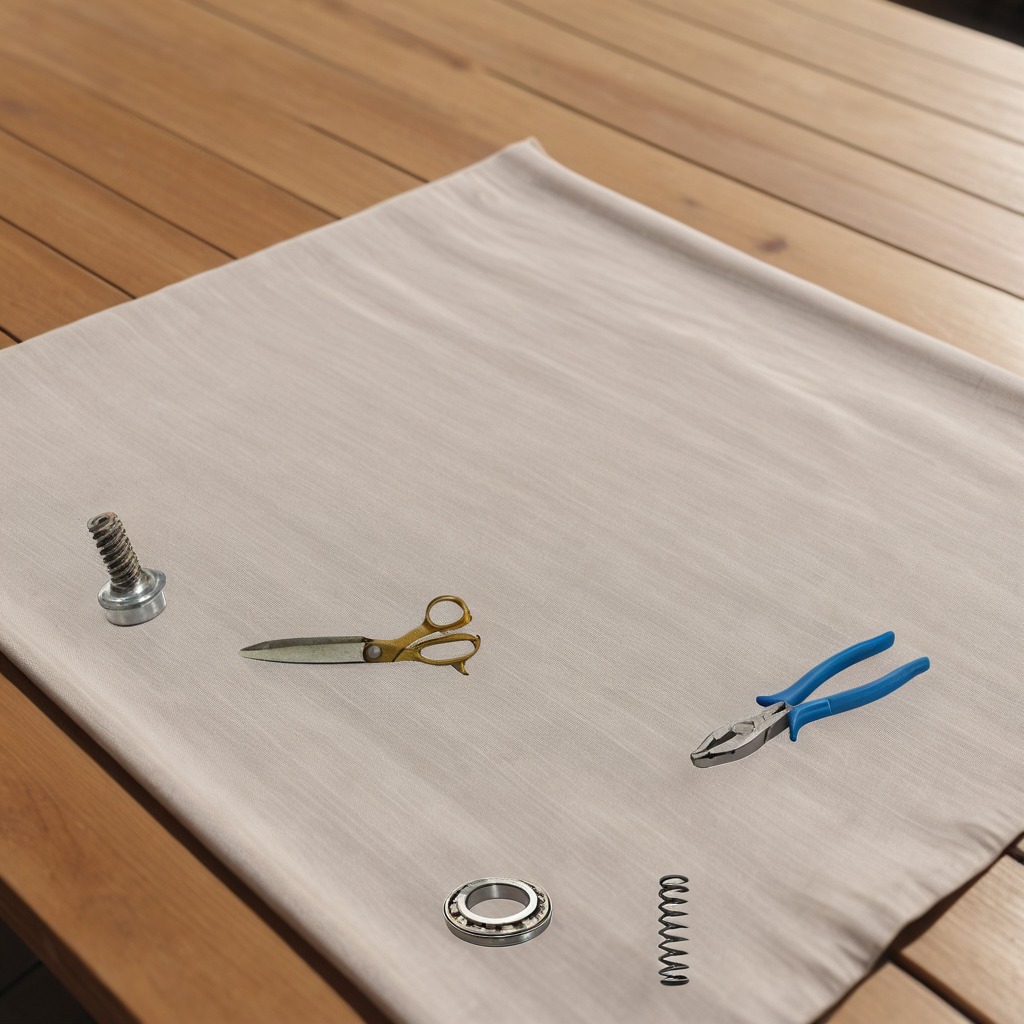
A metal ball bearing, a metal machine screw, pliers, a coiled metal spring, and a pair of scissors are lying on a wooden table.